Question: I am trying to make a grid with ag-grid and activate sortable and filter, but it doesn't work towards localhost. In the columndefinition, I use
''':sortable true'''
''':filter true''''
But nothing happens. Does anyone know what is wrong?

'''
(ns reagent-ag-grid-ex.core
(:require
[reagent.core :as r]
[cljsjs.ag-grid-react]
[reagent-ag-grid-ex.state :as state]))
;; -------------------------
;; Views
(def ag-adapter (r/adapt-react-class (.-AgGridReact js/agGridReact) ))
;;(defn get-cols [entry]
;; (into [] (map #(hash-map :headerName (-> % key name) :field (-> % key name)) entry)))
;;columnDefs: [ {headerName: "Make", field: "make"}, {headerName: "Model", field: "model"}, {headerName: "Price", field: "price"} ]
;;rowData: [ {make: "Toyota", model: "Celica", price: 35000}, {make: "Ford", model: "Mondeo", price: 32000}, {make: "Porsche", model: "Boxter", price: 72000}]
(def deafult-col-w 200)
(defn width-helper [lst]
(+ (* deafult-col-w (count lst)) 2))
(defn home-page []
[:div [:h2 "Ekspono tag-model"]
[:p "My portfolio / Top Index " [:a {:style {:background-color "#C0C0C0" :float "right" :color "black"}
:href "https://www.google.com" :target "_blank"} "Show problems"]]
[:div {:className "ag-theme-balham" :style {:height 200 :width (width-helper state/cols) :color "purple"}}
[ag-adapter {"columnDefs" state/cols
"rowData" state/rows
"defaultColDef" {:sortable true
:width deafult-col-w}}]]
[:div [:a {:href "https://www.tabyenskilda.se/fredrik-cumlin/" :target "_blank"}
"@copyright Fredrik Cumlin"]]])
;; -------------------------
;; Initialize app
(defn mount-root []
(r/render [home-page] (.getElementById js/document "app")))
(defn init! []
(mount-root))
'''
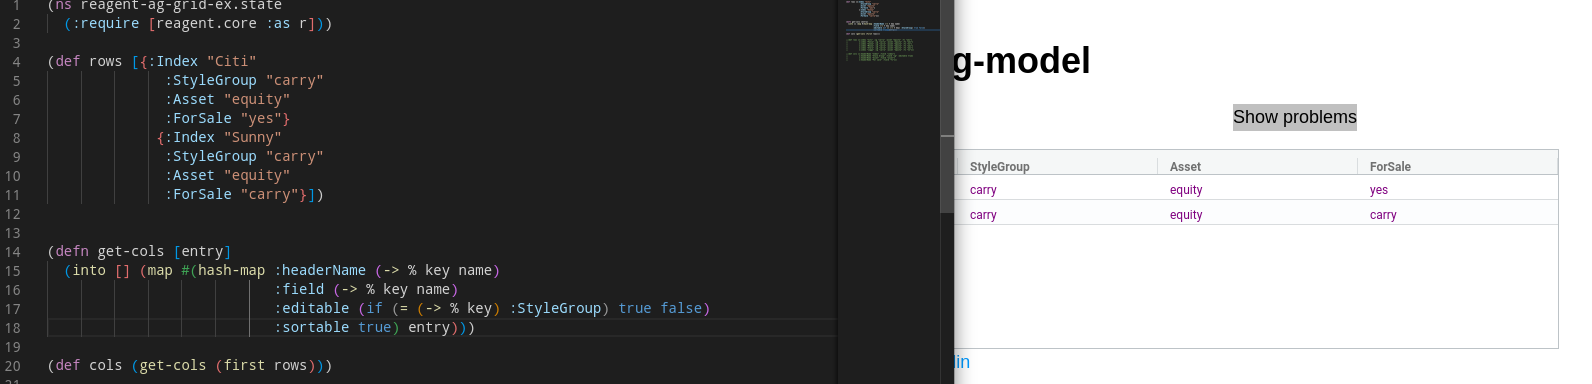
Answer: Upgrade to latest ag-grid-react cljsjs distribution (21.0.1-1) - e.g. using lein project.clj switch dep to '[cljsjs/ag-grid-react "21.0.1-1"]'. Should work on this version.
Also as a side note, no need to specify prop keys with strings, you can use keywords - it's a bit more idiomatic.